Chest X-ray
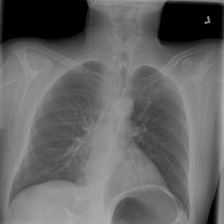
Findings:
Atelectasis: negative
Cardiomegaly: negative
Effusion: negative
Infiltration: negative
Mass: negative
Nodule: negative
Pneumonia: negative
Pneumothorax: negative
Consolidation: negative
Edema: negative
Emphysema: negative
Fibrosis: negative
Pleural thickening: negative
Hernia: negative